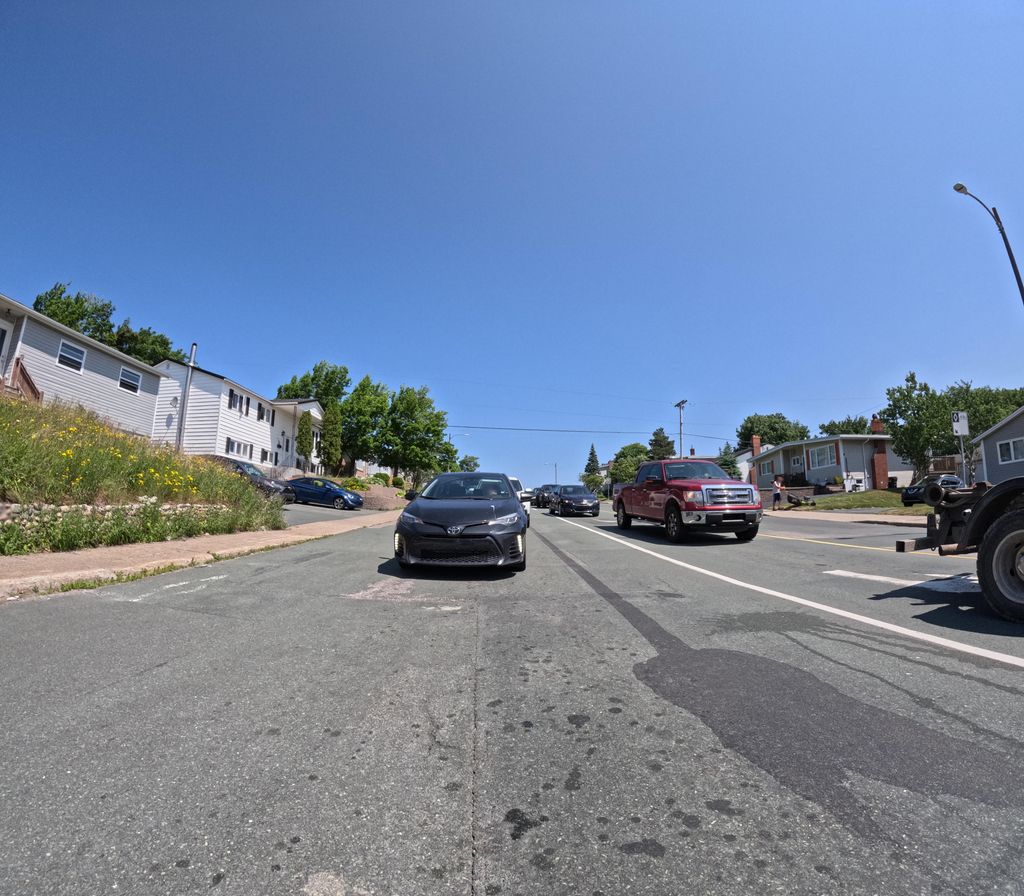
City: st_johns